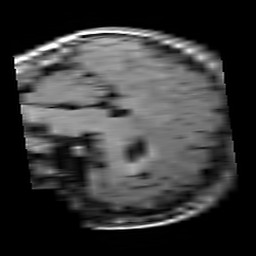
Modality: T1w
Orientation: sagittal
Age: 20
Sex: female
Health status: healthy
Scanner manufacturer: siemens
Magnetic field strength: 3 T
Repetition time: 4.1 s
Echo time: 0.0085 s